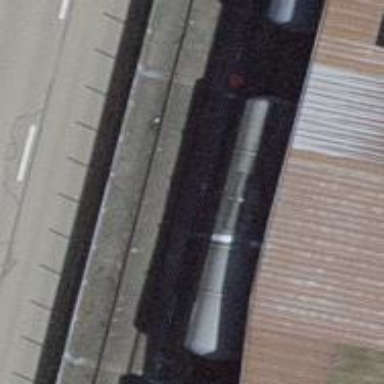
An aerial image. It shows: Railway switch.